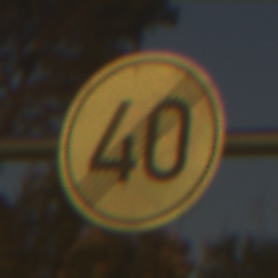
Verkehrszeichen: EndeGeschwindigkeit40
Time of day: SunriseSunset
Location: Outdoor (RoadRail)
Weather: PartlyCloudy
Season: NotSpecified
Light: Natural